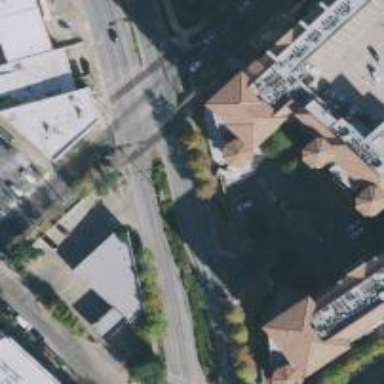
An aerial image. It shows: Secondary road with separate sidewalks.